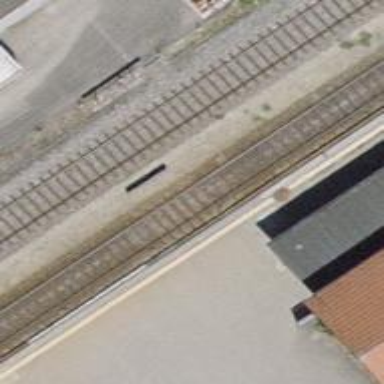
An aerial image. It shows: Railway stop with public transport stop position.